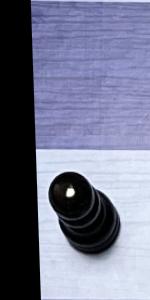
Label: Pawn_Black